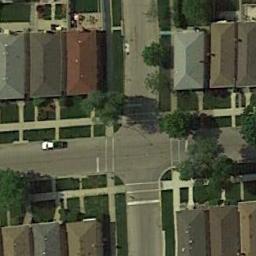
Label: intersection